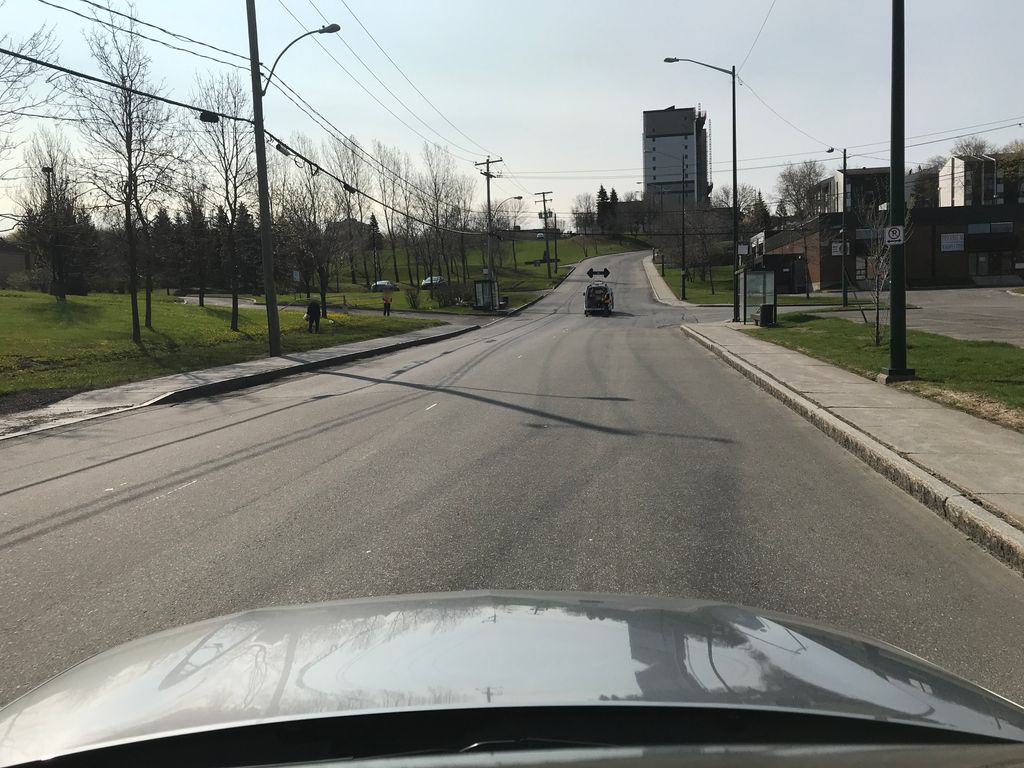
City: quebec_city